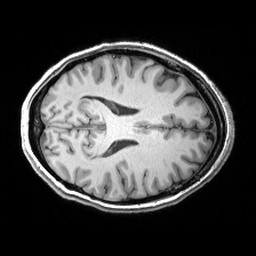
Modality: T1w
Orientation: axial
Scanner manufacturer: siemens
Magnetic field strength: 3 T
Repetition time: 2.53 s
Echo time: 0.00299 s